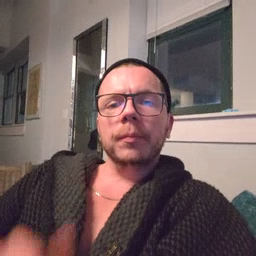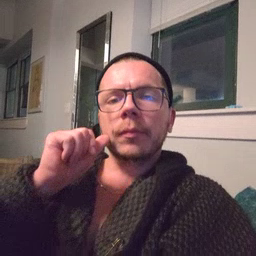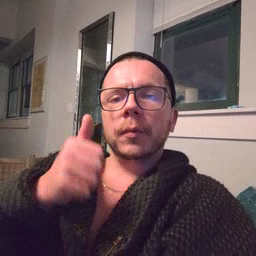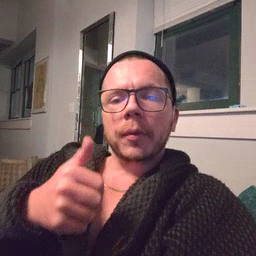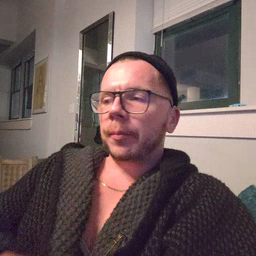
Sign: tomorrow